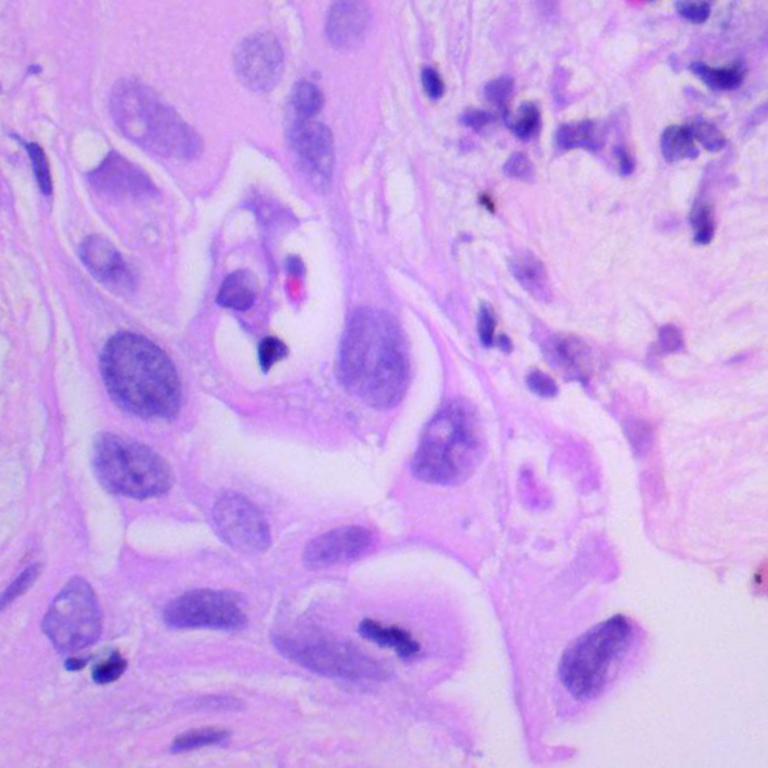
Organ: lung
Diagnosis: adenocarcinomas